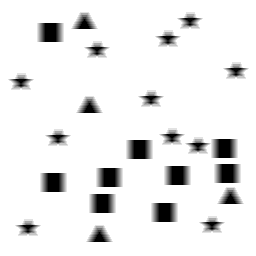
Squares: 9
Triangles: 4
Stars: 11
Total shapes: 24